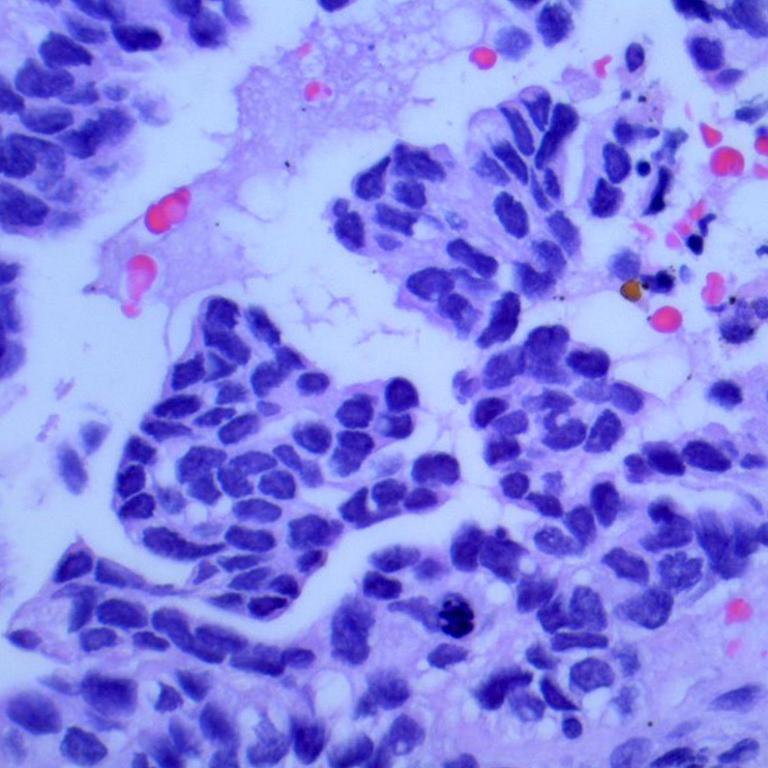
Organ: lung
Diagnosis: adenocarcinomas